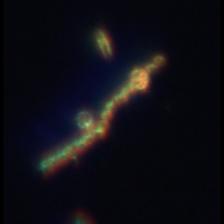
Taxon: Chaetoceros
Group: Diatoms